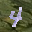
Label: 4